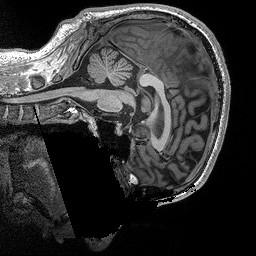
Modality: T1w
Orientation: sagittal
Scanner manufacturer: siemens
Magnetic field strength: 3 T
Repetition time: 2.3 s
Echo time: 0.00298 s